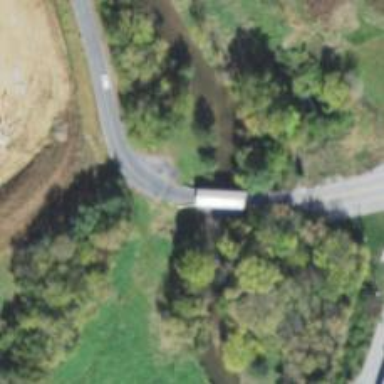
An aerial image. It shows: Covered bridge on residential road.